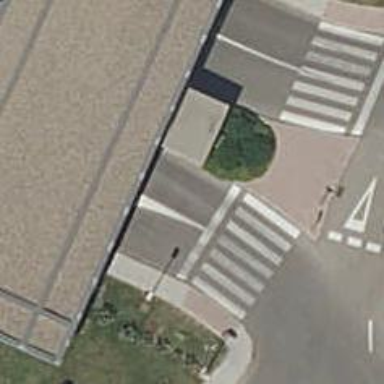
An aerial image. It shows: Zebra crossing on the road.